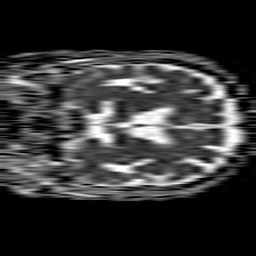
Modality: ADC
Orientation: coronal
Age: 75
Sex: female
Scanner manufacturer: philips
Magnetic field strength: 1.5 T
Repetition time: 4.6 s
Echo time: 0.08517 s